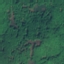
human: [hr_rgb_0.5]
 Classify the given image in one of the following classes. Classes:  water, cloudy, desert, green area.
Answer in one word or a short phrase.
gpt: green area